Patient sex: F
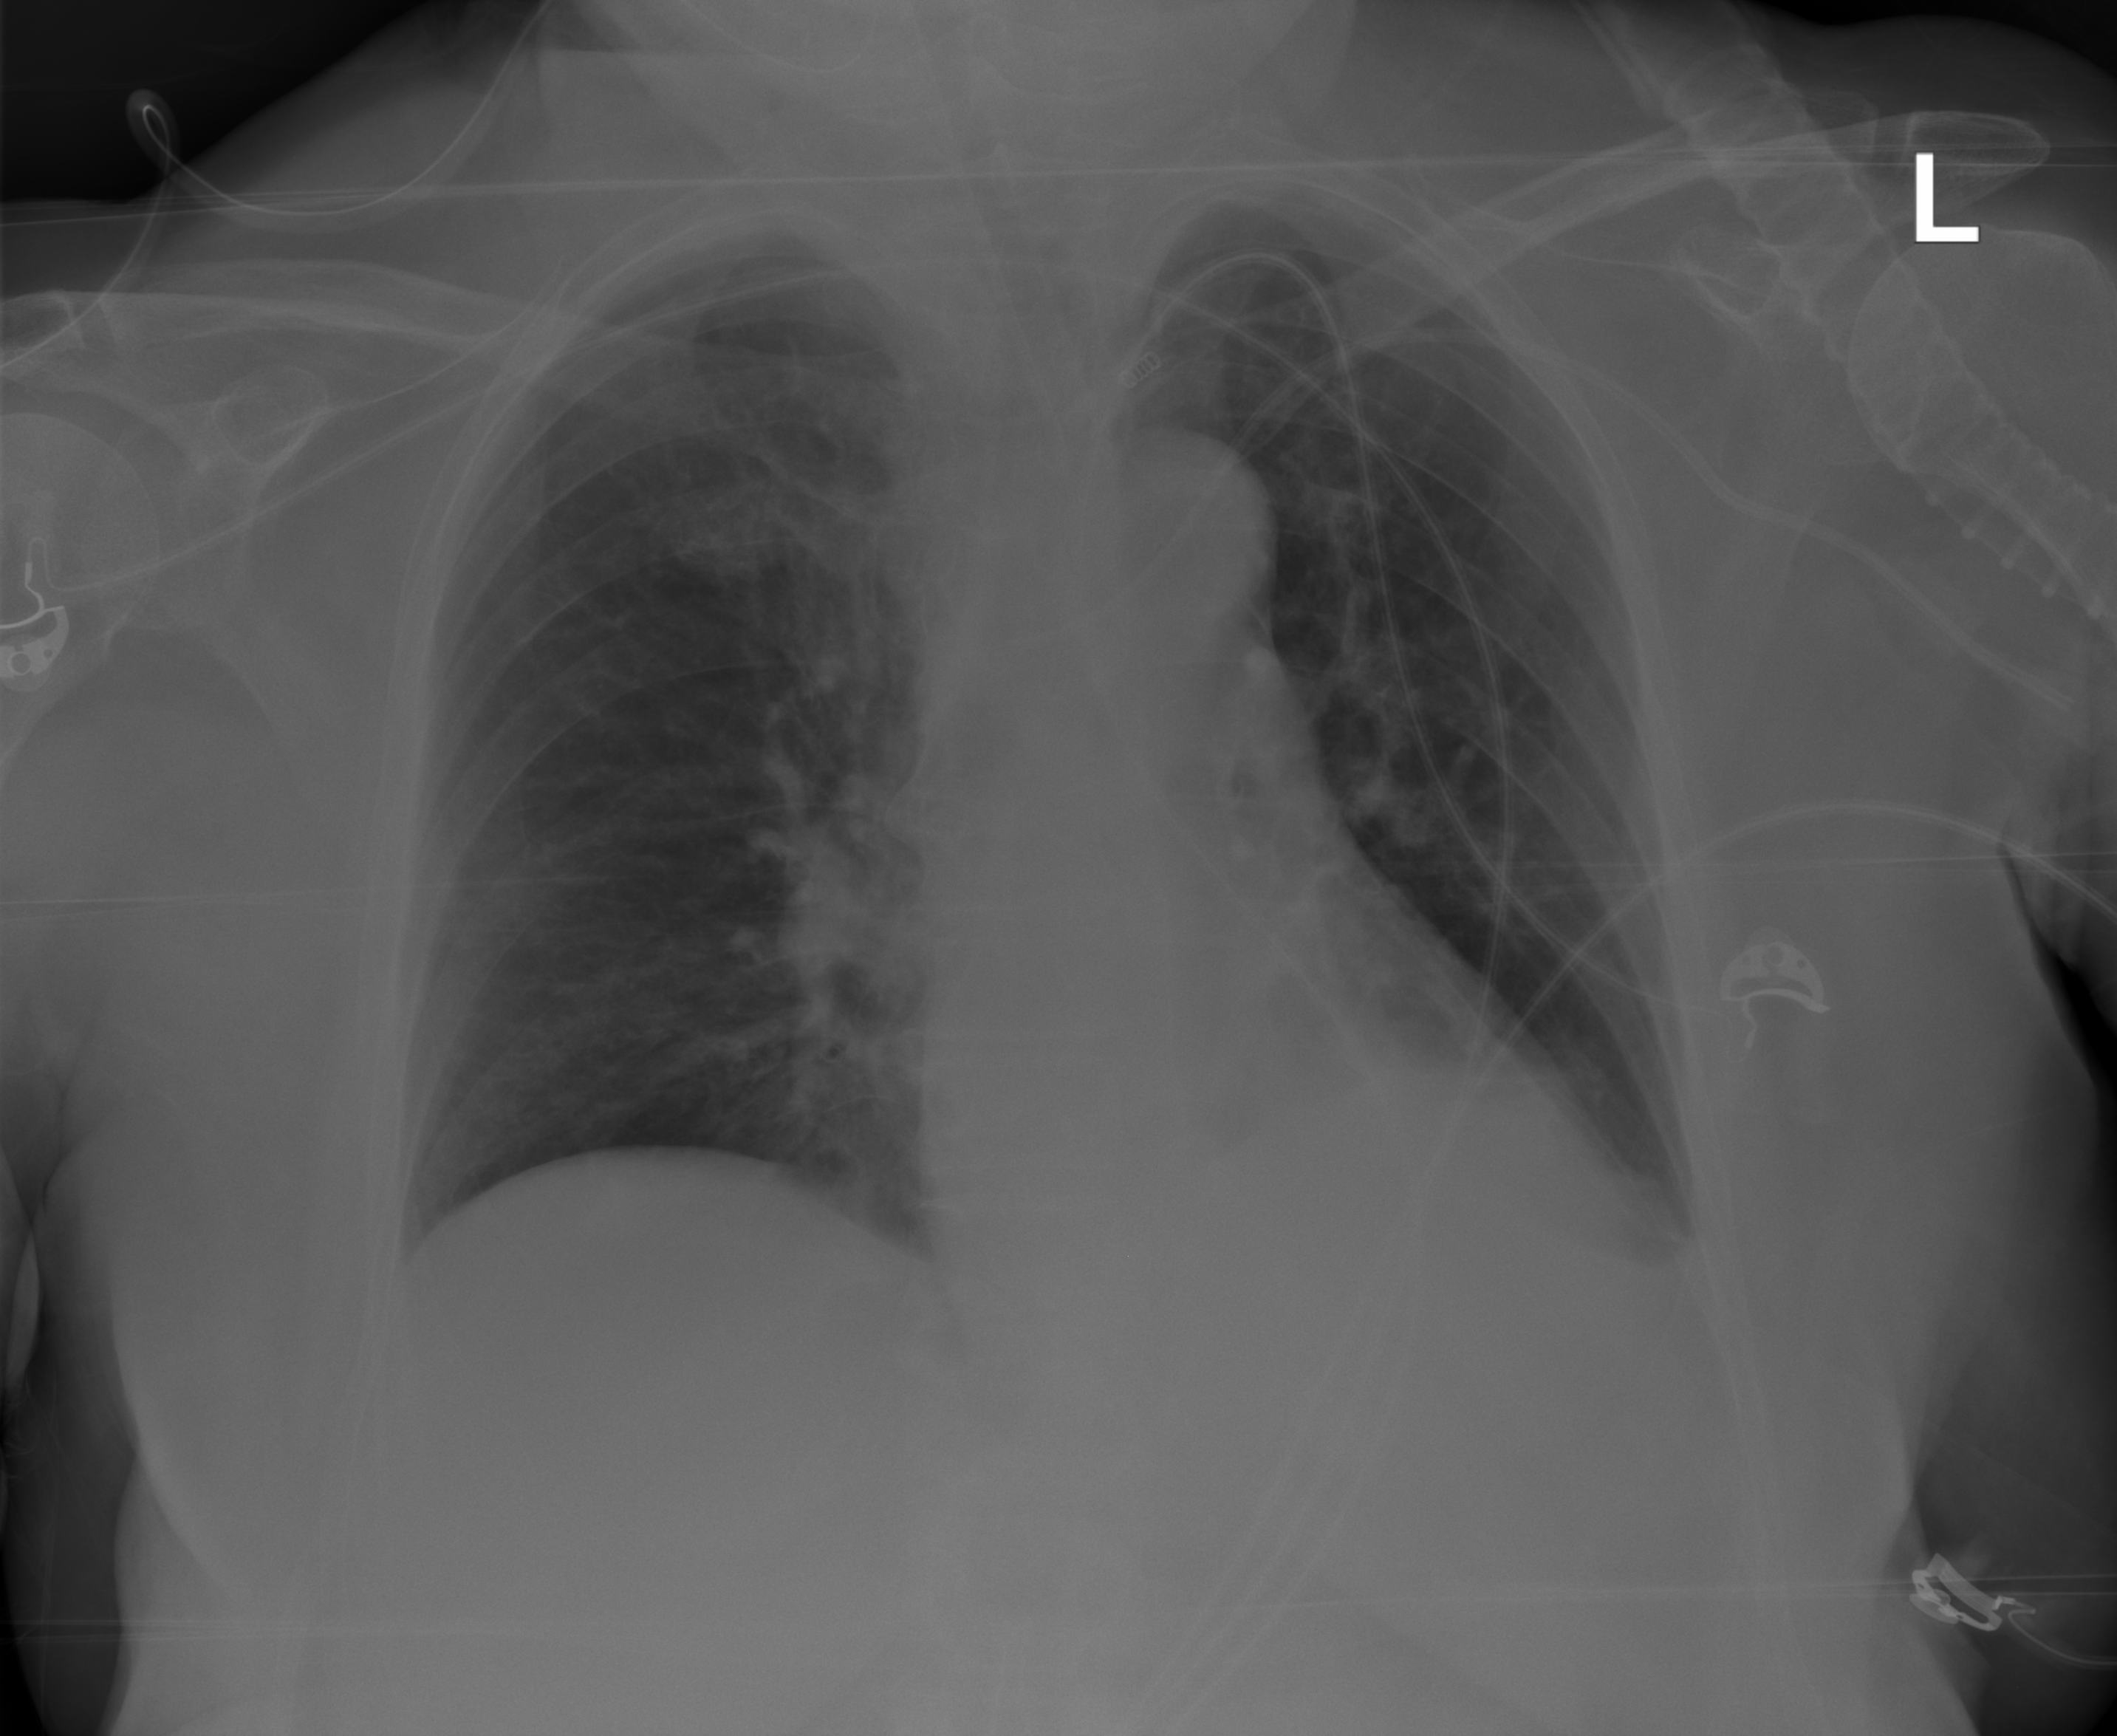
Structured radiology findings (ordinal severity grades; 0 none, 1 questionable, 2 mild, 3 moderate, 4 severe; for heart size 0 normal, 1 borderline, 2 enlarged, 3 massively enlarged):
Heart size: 1
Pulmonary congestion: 0
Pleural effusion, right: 1
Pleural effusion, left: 2
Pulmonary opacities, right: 0
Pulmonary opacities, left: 0
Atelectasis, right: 0
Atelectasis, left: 2